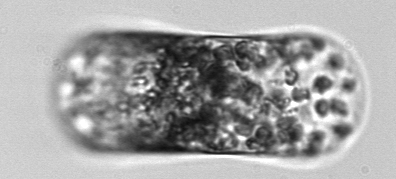
Label: Guinardia_flaccida